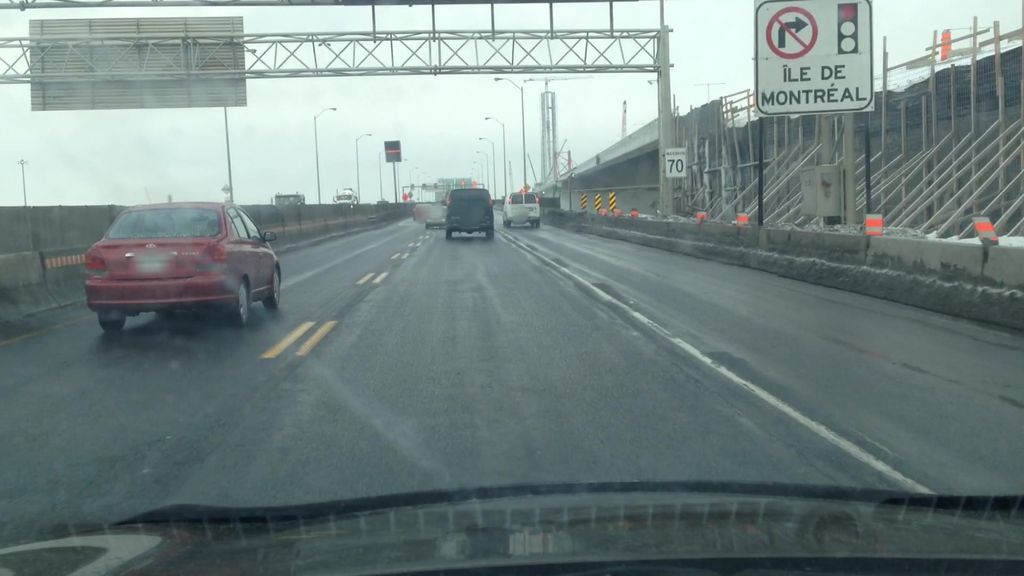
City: montreal